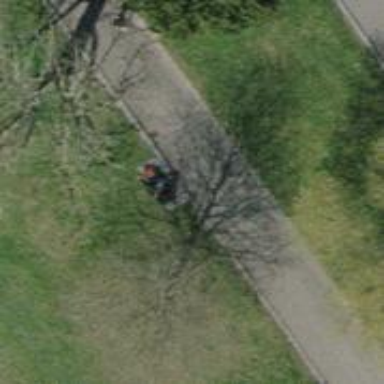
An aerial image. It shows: Bench for seating.